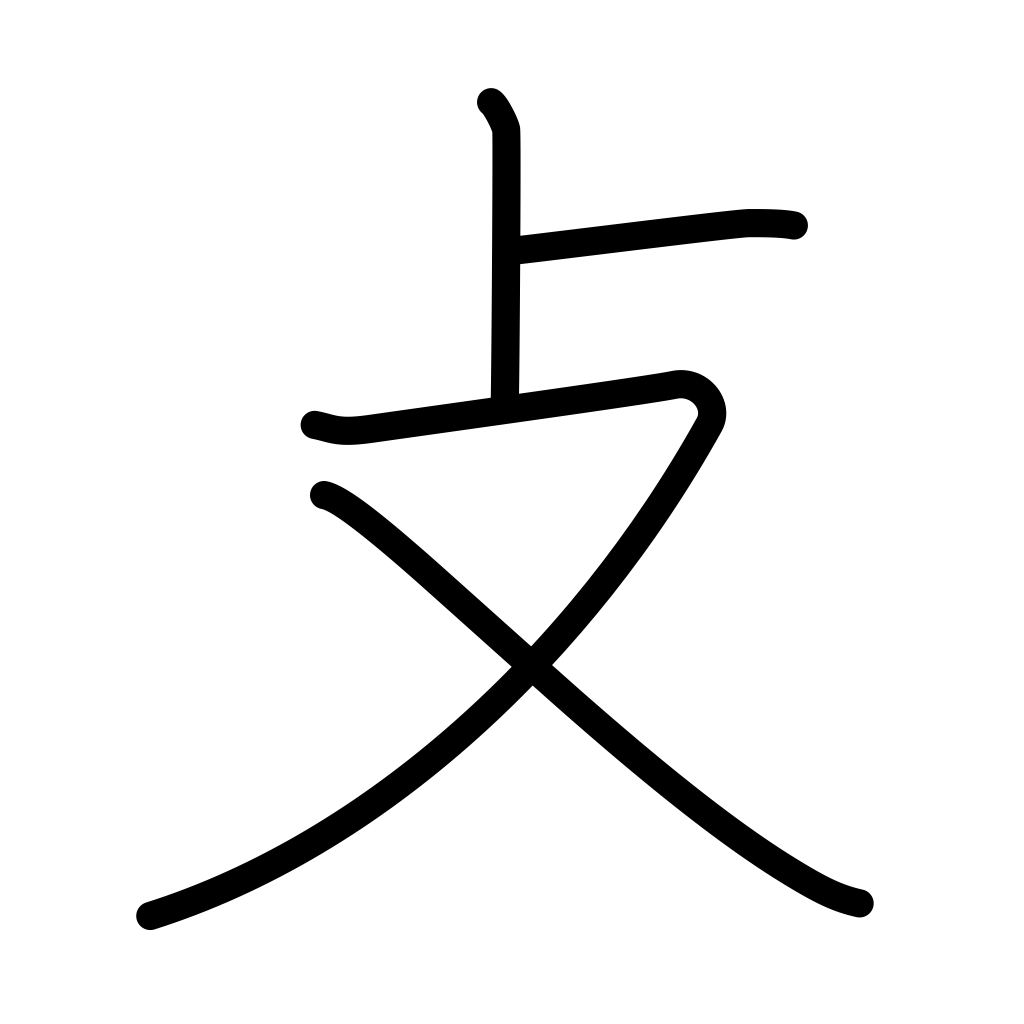
Meaning: strike, hit